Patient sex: F
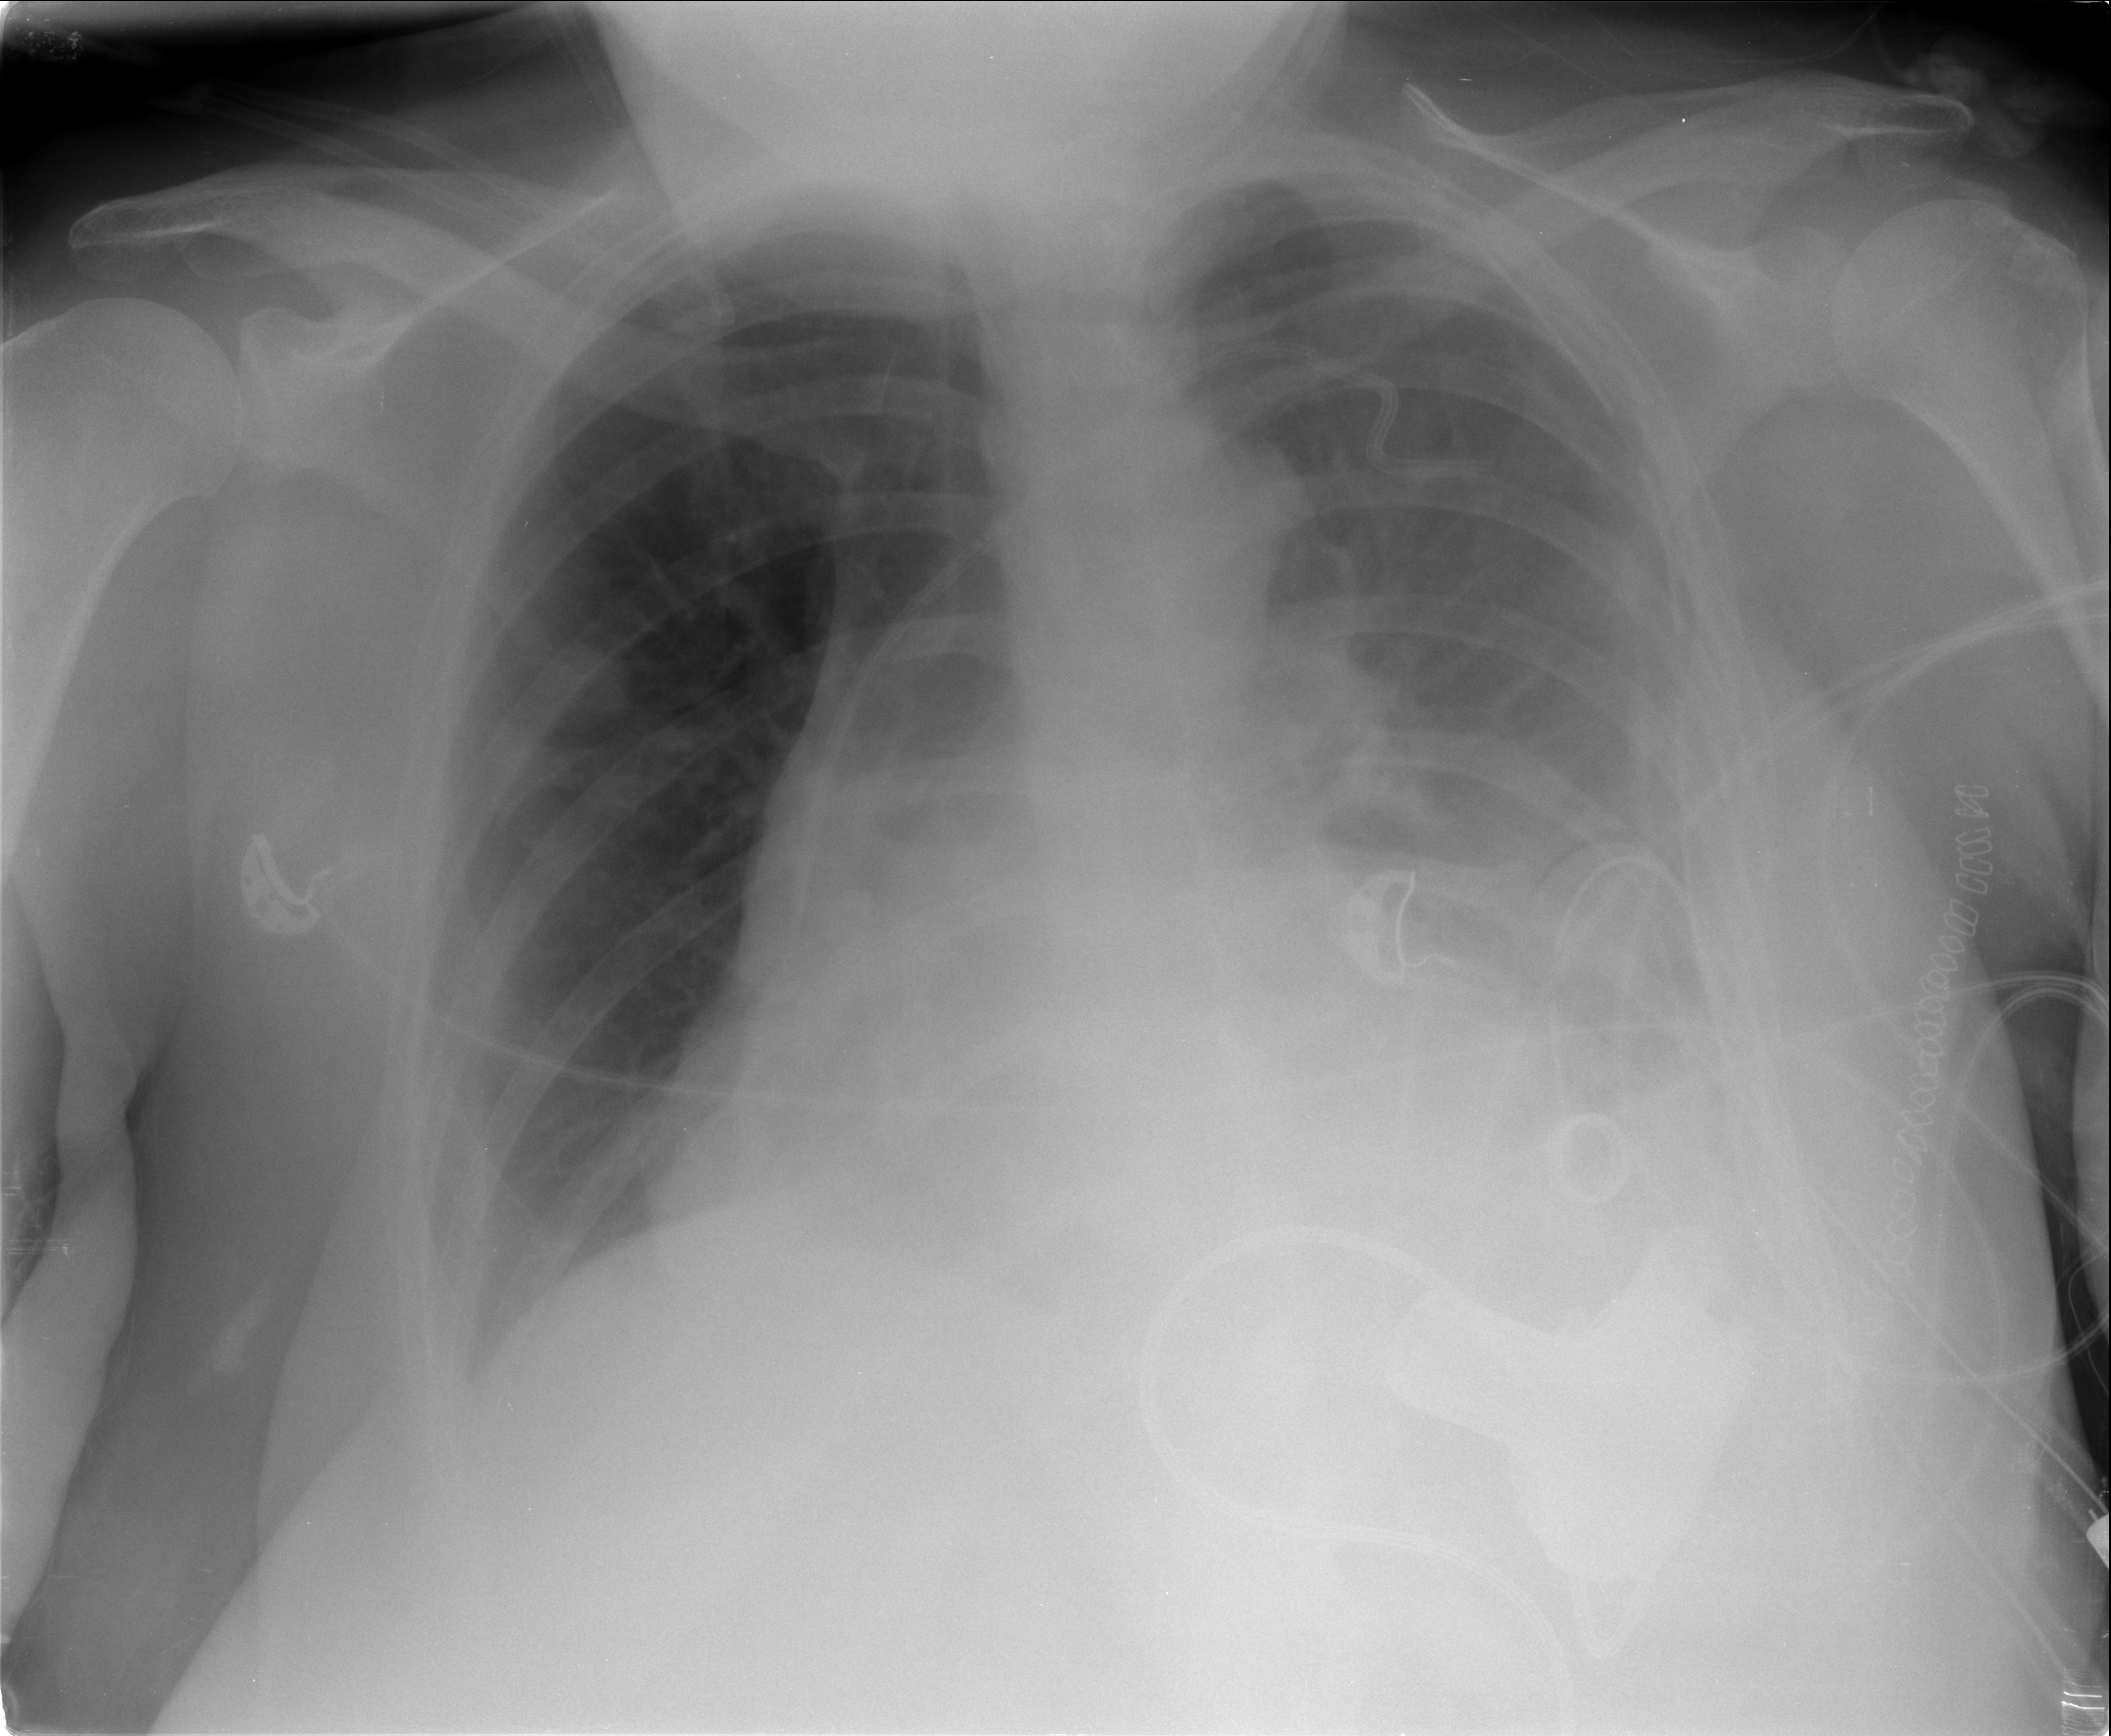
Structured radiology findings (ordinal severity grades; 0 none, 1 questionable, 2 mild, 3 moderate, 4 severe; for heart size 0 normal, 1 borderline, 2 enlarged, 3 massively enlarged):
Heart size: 3
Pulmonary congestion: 2
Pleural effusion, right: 0
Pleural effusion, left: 3
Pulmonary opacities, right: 0
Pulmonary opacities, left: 0
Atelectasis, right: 0
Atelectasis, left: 0